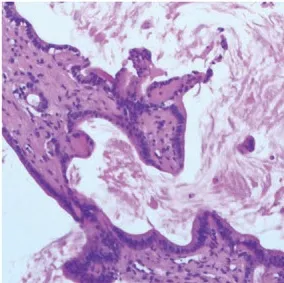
H&E staining.
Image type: pathology (h&e)